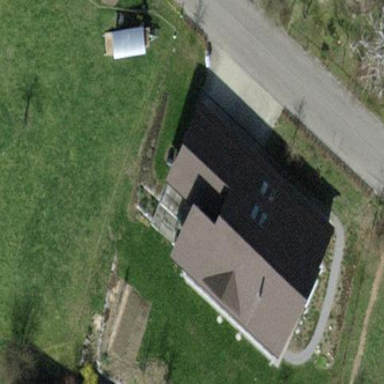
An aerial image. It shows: Semidetached house with gabled roof.